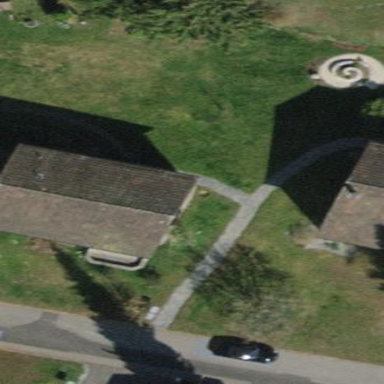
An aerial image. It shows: Building with pitched roof.